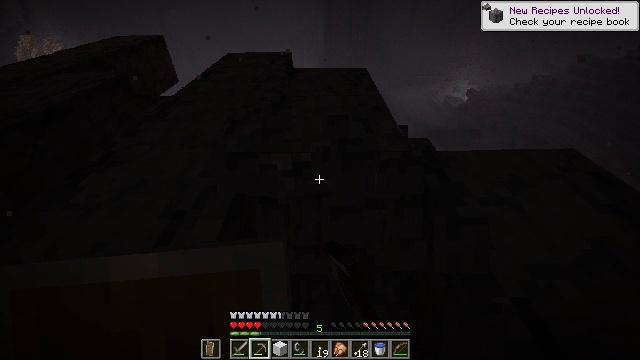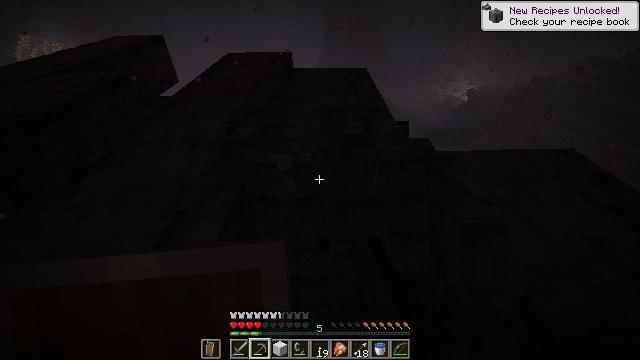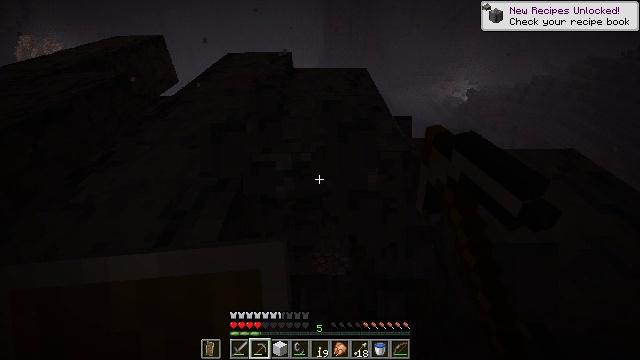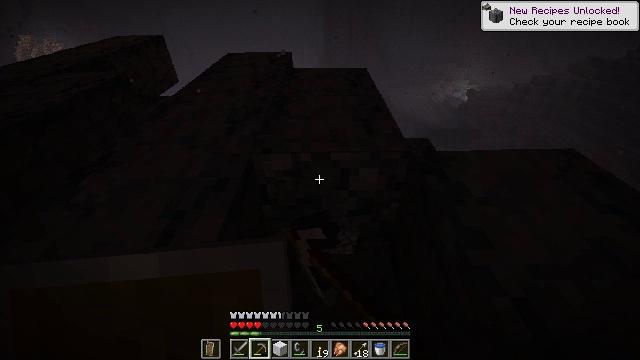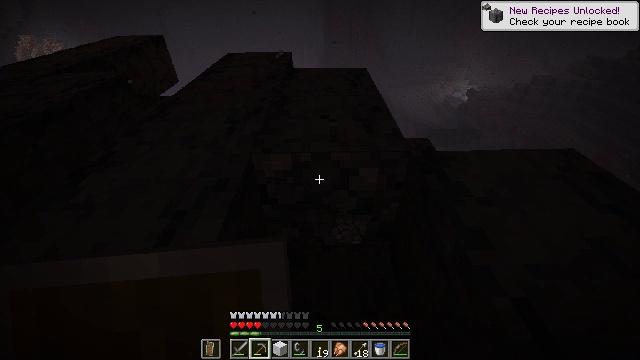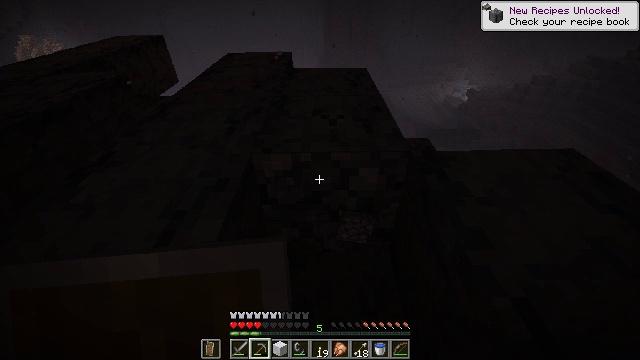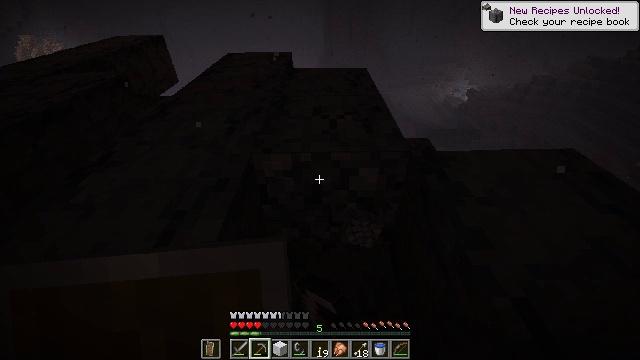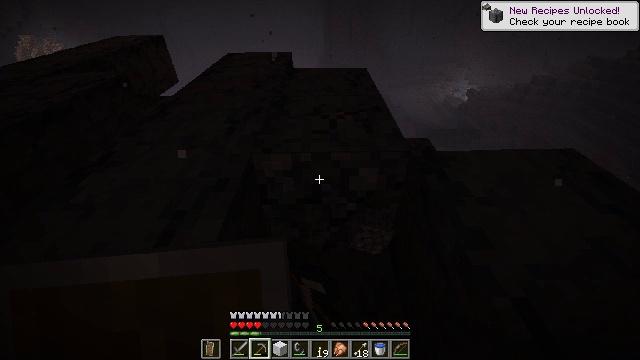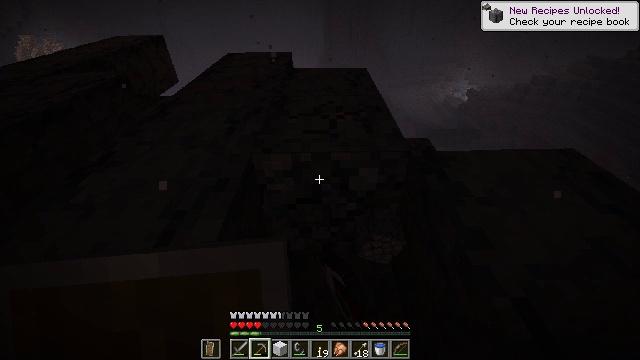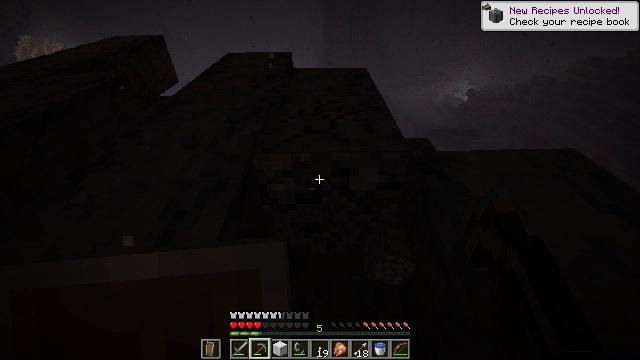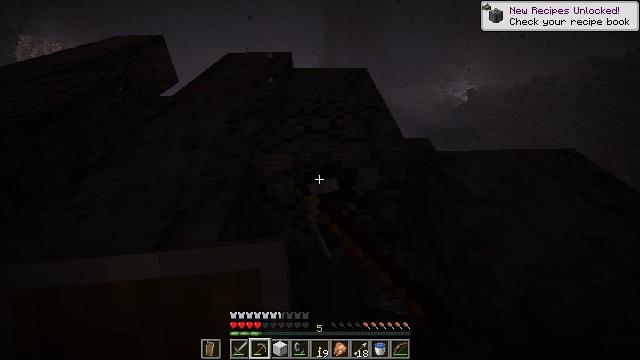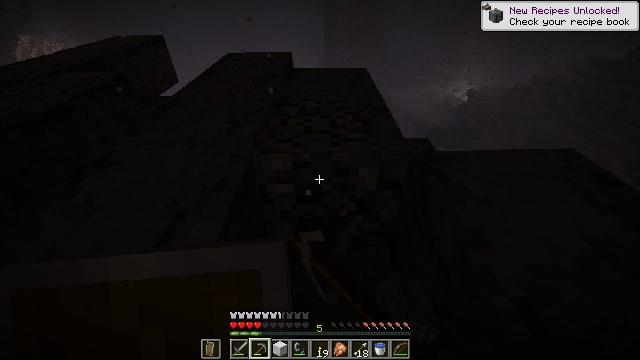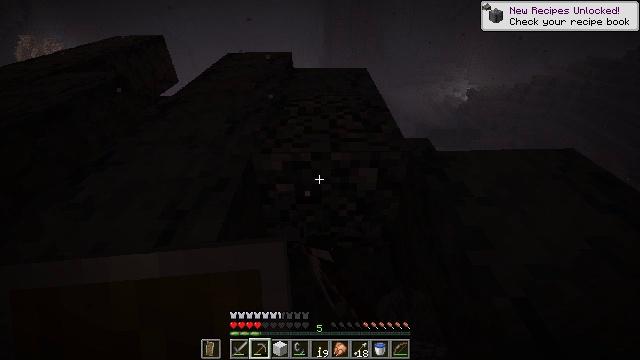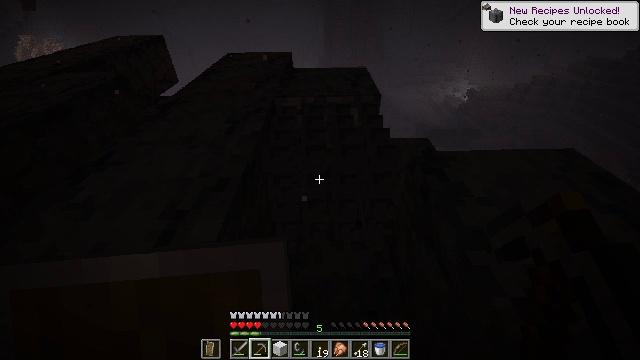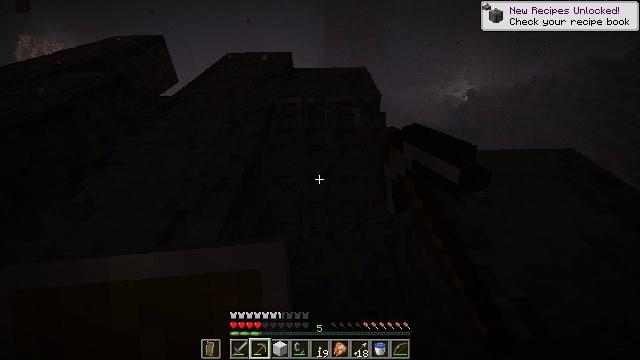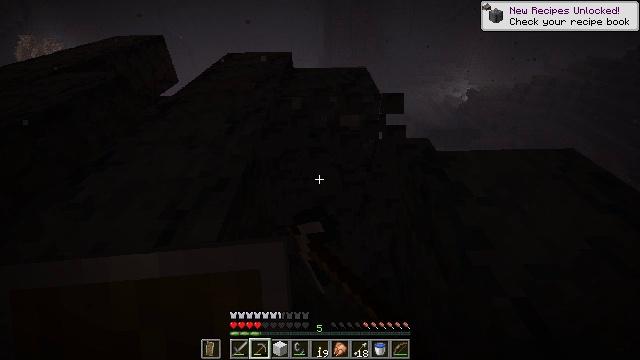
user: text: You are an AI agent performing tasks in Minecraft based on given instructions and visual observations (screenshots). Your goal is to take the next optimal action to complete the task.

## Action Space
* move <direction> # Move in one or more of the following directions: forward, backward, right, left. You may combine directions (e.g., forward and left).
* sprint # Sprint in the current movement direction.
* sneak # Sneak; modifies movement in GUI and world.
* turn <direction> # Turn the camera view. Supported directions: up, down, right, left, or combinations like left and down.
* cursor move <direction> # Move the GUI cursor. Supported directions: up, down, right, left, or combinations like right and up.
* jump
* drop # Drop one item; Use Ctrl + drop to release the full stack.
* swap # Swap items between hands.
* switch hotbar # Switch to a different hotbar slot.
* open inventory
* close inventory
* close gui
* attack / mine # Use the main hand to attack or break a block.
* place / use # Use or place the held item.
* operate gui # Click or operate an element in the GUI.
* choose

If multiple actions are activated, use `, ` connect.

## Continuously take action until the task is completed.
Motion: motion action
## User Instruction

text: Obtain basalt from the terrain.
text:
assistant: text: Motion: attack / mine
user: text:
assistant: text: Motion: attack / mine
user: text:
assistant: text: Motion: attack / mine
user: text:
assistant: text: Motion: attack / mine
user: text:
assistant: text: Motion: attack / mine
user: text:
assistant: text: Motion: attack / mine
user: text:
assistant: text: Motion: attack / mine
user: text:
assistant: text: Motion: attack / mine
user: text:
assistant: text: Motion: attack / mine
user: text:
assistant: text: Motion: attack / mine
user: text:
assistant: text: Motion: attack / mine
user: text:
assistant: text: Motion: attack / mine
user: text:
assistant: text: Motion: attack / mine
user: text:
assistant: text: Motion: attack / mine
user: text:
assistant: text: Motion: attack / mine
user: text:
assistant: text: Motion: attack / mine
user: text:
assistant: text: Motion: attack / mine
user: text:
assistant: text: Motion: attack / mine
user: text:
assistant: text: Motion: attack / mine
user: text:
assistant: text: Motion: attack / mine
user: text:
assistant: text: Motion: attack / mine
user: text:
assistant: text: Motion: attack / mine
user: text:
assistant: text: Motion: attack / mine
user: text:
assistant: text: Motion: attack / mine
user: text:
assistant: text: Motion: attack / mine
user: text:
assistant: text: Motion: attack / mine
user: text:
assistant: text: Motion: attack / mine
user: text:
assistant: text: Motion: attack / mine
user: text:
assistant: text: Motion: attack / mine
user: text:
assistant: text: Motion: move forward, attack / mine